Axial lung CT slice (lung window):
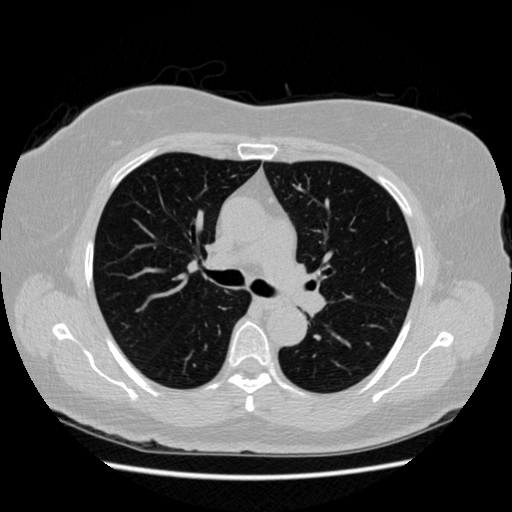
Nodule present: no